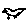
Label: bird